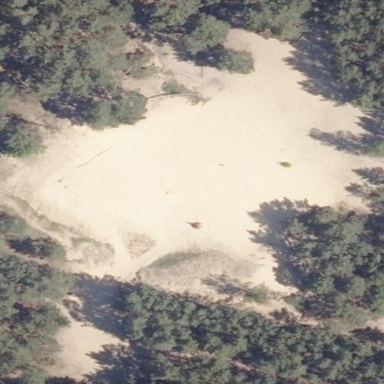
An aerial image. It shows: Sandy area in nature.